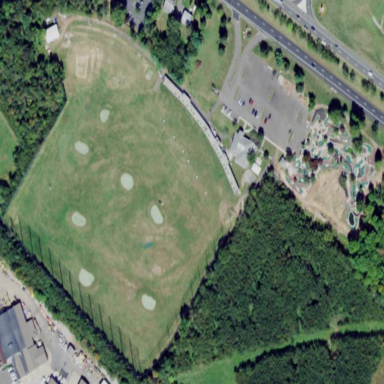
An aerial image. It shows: Recreation ground.